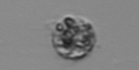
Label: Amoeba